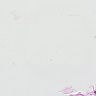
Metastatic tissue present: no